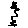
Label: zigzag